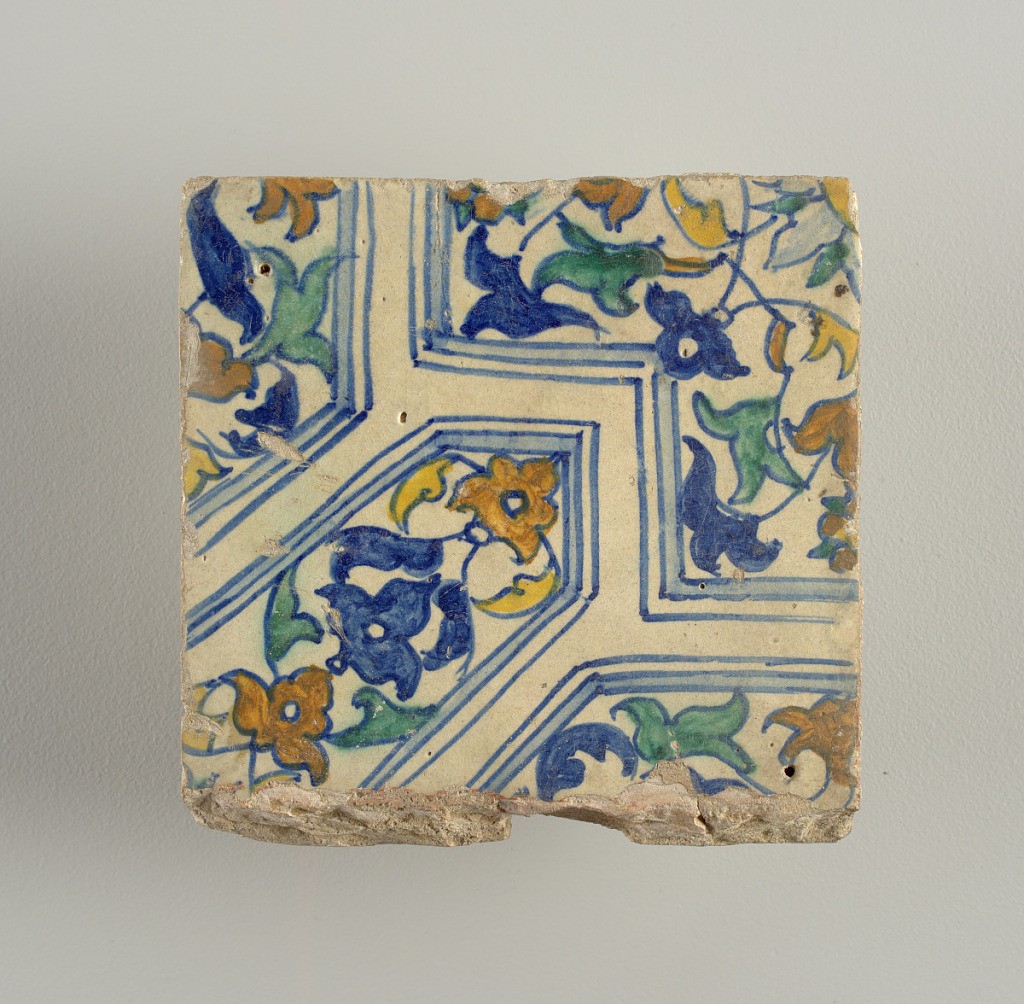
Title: Tile
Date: late 16th century
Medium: Glazed earthenware
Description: Portion of a design composed of geometrical shapes enclosing conventionalized flowers and foliage; painted in blue, green, yellow and brown.